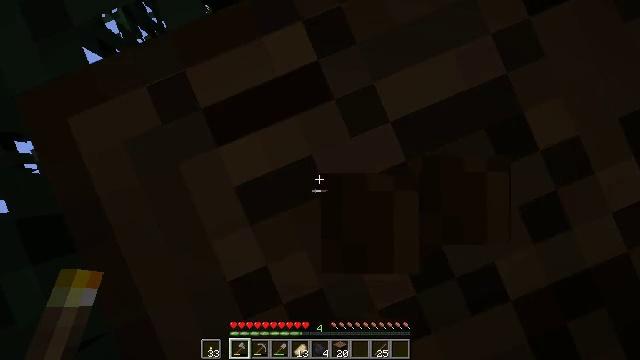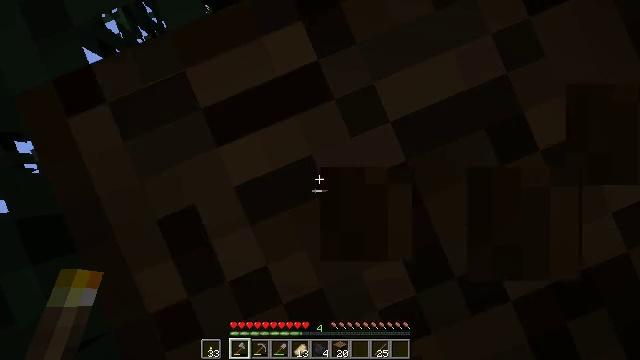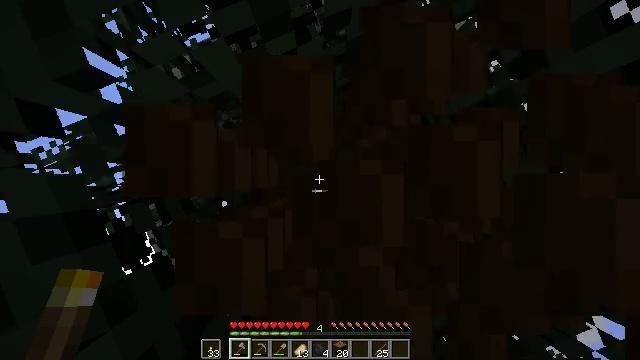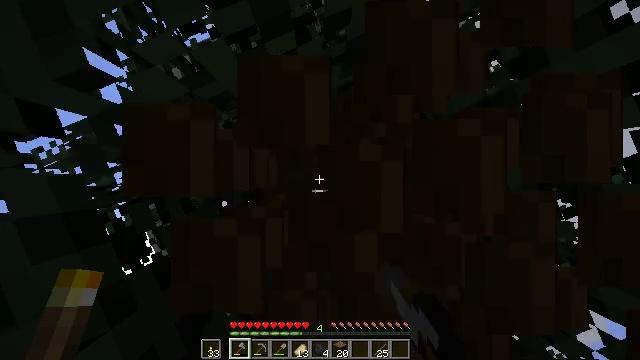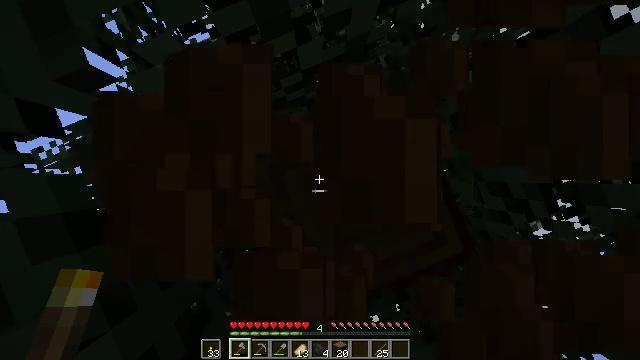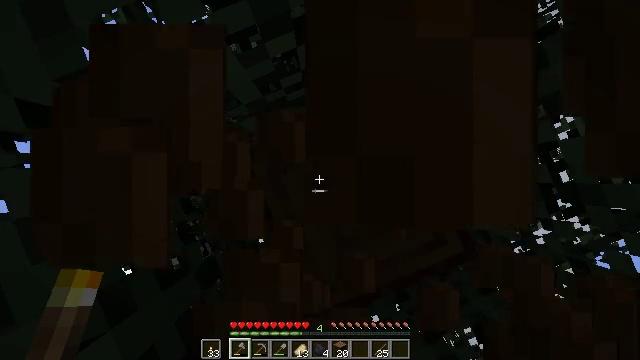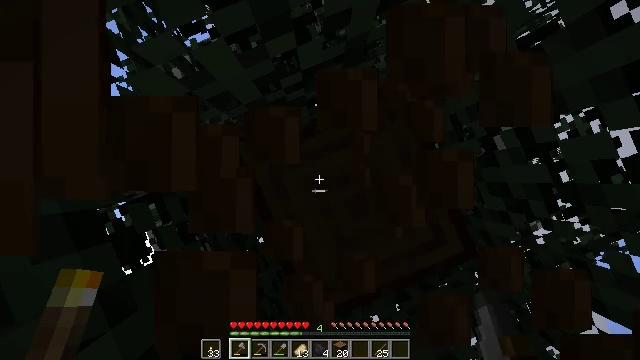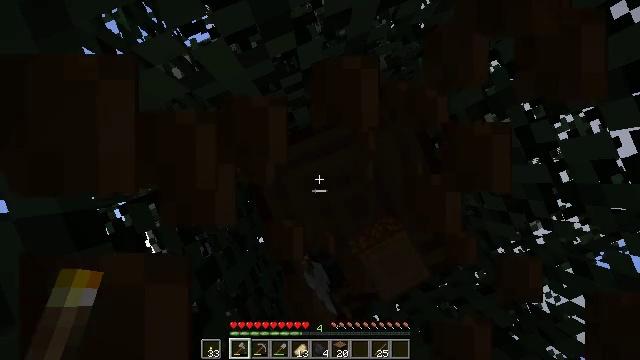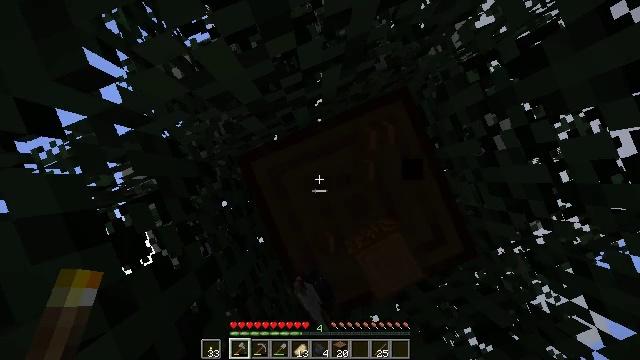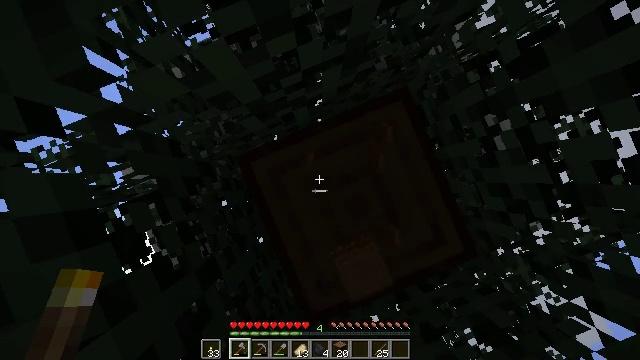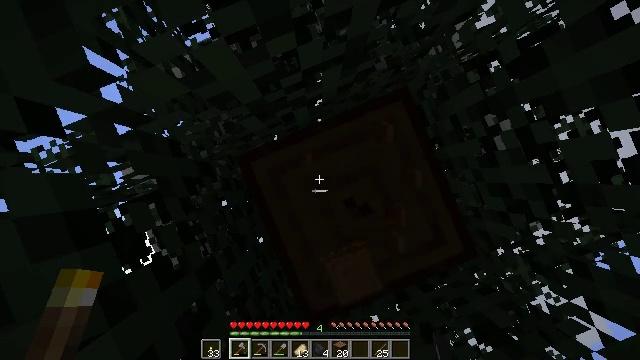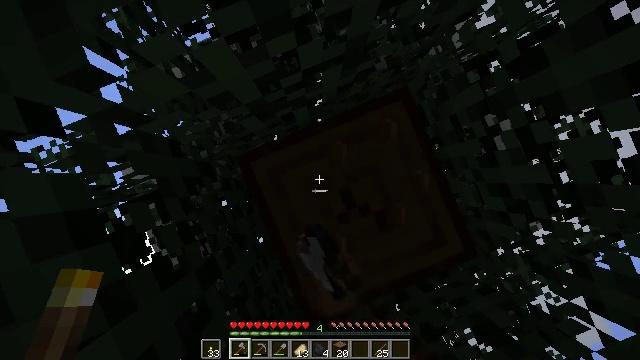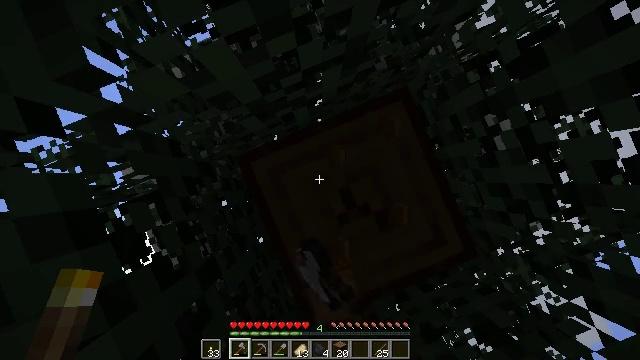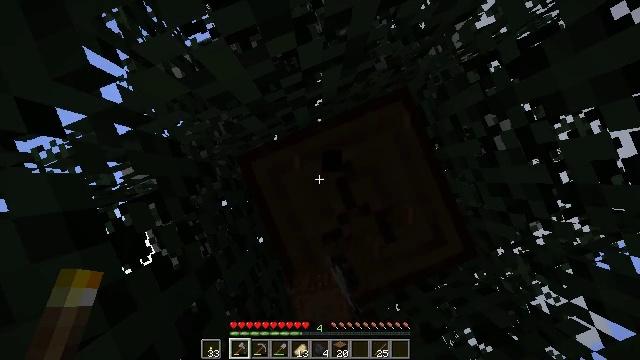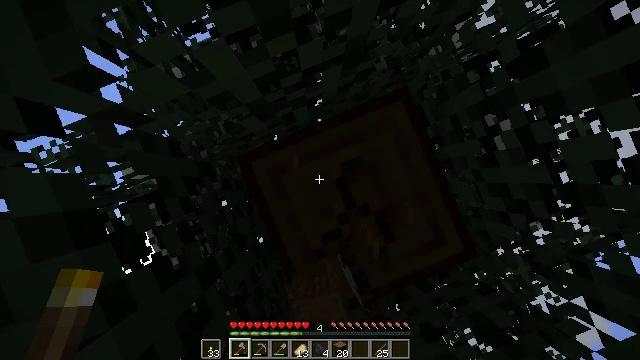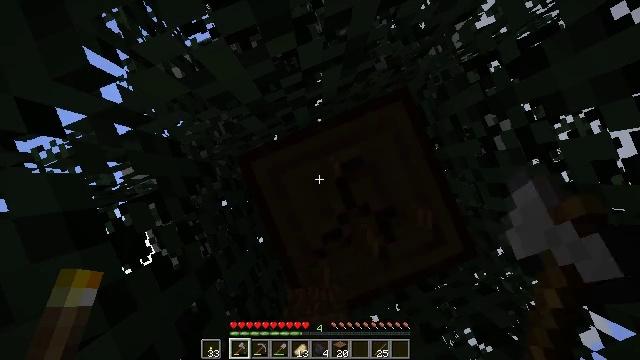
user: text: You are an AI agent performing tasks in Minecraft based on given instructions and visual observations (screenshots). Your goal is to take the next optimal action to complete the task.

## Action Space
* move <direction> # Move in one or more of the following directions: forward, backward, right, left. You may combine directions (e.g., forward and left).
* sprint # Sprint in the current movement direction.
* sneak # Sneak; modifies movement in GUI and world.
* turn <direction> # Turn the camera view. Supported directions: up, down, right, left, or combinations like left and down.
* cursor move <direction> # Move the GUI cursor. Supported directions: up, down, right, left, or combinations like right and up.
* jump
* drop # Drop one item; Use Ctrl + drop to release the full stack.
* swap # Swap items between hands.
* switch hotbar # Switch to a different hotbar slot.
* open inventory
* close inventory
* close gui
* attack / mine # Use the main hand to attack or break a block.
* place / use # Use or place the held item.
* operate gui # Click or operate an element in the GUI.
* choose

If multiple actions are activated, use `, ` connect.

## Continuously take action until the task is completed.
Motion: motion action
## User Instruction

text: Chop down the spruce log.
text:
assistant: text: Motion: attack / mine
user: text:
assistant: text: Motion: attack / mine
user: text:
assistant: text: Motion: attack / mine
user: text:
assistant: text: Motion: attack / mine
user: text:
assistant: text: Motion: attack / mine
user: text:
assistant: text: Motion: attack / mine
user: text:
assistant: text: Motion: attack / mine
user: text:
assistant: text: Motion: attack / mine
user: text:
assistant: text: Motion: attack / mine
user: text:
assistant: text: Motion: attack / mine
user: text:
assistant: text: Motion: attack / mine
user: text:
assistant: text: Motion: attack / mine
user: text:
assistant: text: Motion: attack / mine
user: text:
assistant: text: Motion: attack / mine
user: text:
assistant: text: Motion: attack / mine
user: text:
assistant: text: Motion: attack / mine
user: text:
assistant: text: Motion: attack / mine
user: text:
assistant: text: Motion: attack / mine
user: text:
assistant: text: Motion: attack / mine
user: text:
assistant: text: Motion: attack / mine
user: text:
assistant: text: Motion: attack / mine
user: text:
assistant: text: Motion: attack / mine
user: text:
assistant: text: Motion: attack / mine
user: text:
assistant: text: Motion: attack / mine
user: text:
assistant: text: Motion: attack / mine
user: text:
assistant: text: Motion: attack / mine
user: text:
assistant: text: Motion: attack / mine
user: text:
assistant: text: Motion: attack / mine
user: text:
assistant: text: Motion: attack / mine
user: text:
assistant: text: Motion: attack / mine